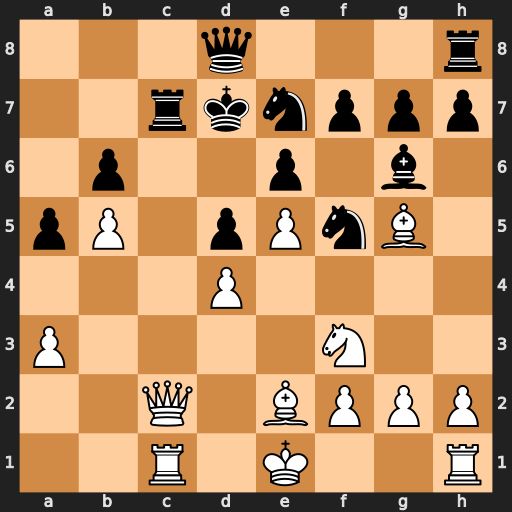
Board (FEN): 3q3r/2rknppp/1p2p1b1/pP1pPnB1/3P4/P4N2/2Q1BPPP/2R1K2R
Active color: w
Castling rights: K
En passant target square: -
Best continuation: Qxc7+ Qxc7 Rxc7+